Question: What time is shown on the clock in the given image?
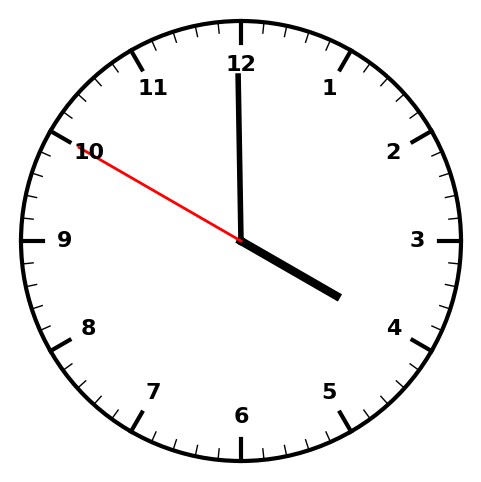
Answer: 03:59:50